Question: I have a 'data.frame'/'tibble' with once variable that is a list of raster bricks, e.g, 'a':
'''
library(dplyr)
library(raster)
x <- matrix(
data = rnorm(100, 0, 1),
nrow = 10,
ncol = 10
) %>%
raster
y <- matrix(
data = rnorm(100, 0, 1),
nrow = 10,
ncol = 10
) %>%
raster
z <- matrix(
data = rnorm(100, 0, 1),
nrow = 10,
ncol = 10
) %>%
raster
a <- tribble(
~thing, ~map,
"b", brick(x, y),
"c", brick(z, y),
"d", brick(x, z),
"e", brick(y, z),
)
a
#> # A tibble: 4 x 2
#> thing map
#> <chr> <list>
#> 1 b <RstrBrck>
#> 2 c <RstrBrck>
#> 3 d <RstrBrck>
#> 4 e <RstrBrck>
'''
I want to pull out some rasters from within the bricks to plot, e.g.:
'''
plot(a$map[[3]][[2]])
'''

But rather than index to the row, I want to use 'dplyr::filter' to select the appropriate row to plot, and I can get to the appropriate column using 'pull' but I can't get my head around how to get then to the appropriate raster within the brick object in order to plot it, short of assigning it as a new object and then indexing the new object. What I want to do is something like the below (which fails):
'''
a %>%
filter(thing == "d") %>%
pull(map)[[2]] %>%
plot
#> Error in pull(map): object 'map' not found
'''
Solutions?
<URL>
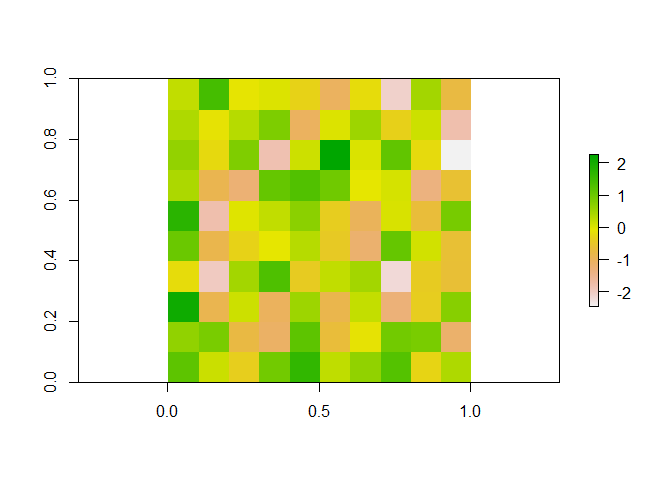
Answer: Try this
'''
a %>%
filter(thing == "d") %>%
pull(map) %>%
.[[1]] %>%
.[[2]] %>%
plot
a %>%
filter(thing == "d") %>%
.$map %>%
.[[1]] %>%
.[[2]] %>%
plot
'''
Note that 'pull(map)' is equivalent to '.$map'.